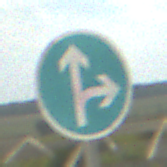
Verkehrszeichen: VorgeschriebeneFahrtrichtungGeradeausOderRechts
Umgebung: Outdoor, Beach
Tageszeit: MorningAfternoon
Wetter: PartlyCloudy
Licht: Natural
Jahreszeit: NotSpecified
Kontrast: HighContrast